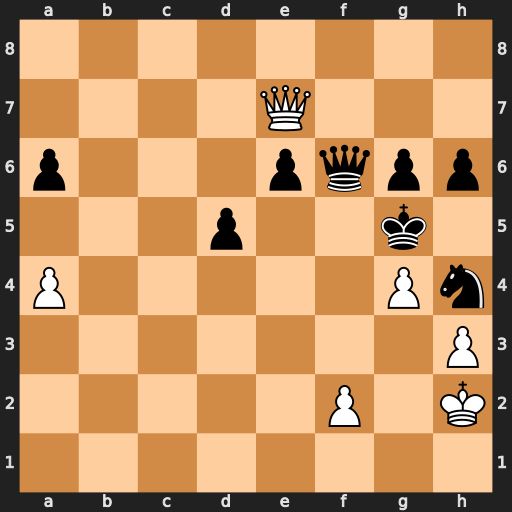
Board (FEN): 8/4Q3/p3pqpp/3p2k1/P5Pn/7P/5P1K/8
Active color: w
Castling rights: -
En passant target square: -
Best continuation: f4+ Kxf4 Qxf6+